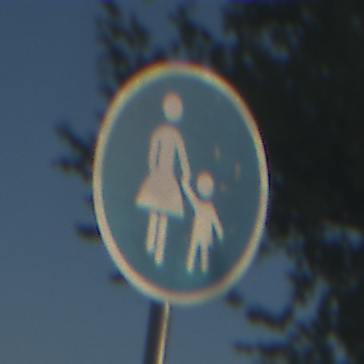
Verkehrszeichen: Gehweg
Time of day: MorningAfternoon
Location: Outdoor (Nature)
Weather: Clear
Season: NotSpecified
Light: Natural